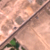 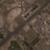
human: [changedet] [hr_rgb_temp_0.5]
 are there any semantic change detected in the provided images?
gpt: The area near the street was urbanized.